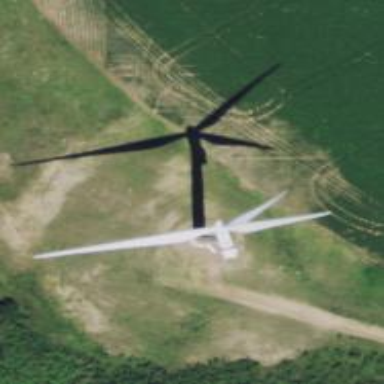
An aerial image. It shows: Wind generator with horizontal axis. The generator is wind turbine.